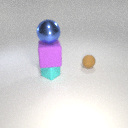
large purple rubber cube above small cyan rubber cube